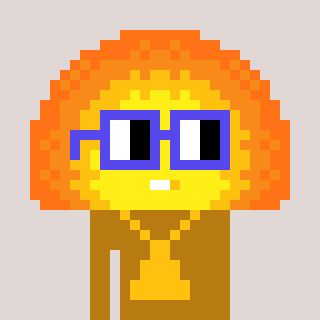
a pixel art character with square blue glasses, a sunset-shaped head and a gold-colored body on a warm background